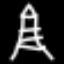
Label: The Eiffel Tower